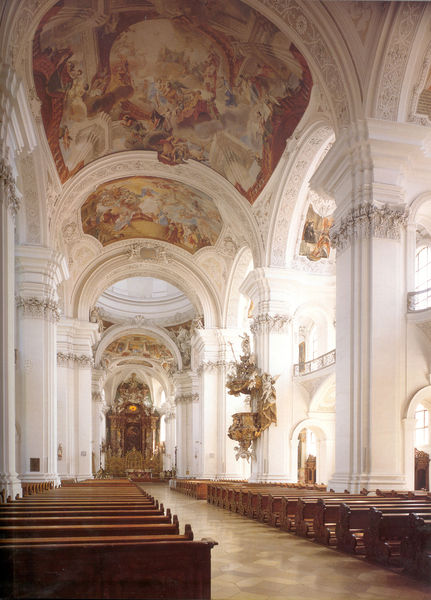
Titel: Benediktiner-Abteikirche (Langhaus)
Künstler: Franz Beer
Standort: Weingarten
Institution: Benediktiner-Abteikirche
Schlagwörter: gemälde, schatten, weiß, gelb, ocker, braun, fenster, hell, holz, licht, marmor, pfeiler, stühle, säulen, rot, beige, malerei, ornament, barock, rahmen, stein, innenraum, brüstung, kirche, sonne, boden, gold, decke, innen, rokoko, rund, engel, skulptur, schiff, bogen, pflaster, fußboden, parkett, bank, empore, pilaster, saal, joche, kuppel, arch, arches, church, column, columns, ornate, red, religious, white, window, gestühl, gilded, gray, interior, painting, seat, yellow, ornamente, lciht, pink, stuck, brown, floor, geländer, plant, wooden, bemalt, galerie, halle, foto, fotografie, photographie, bögen, gang, gewölbe, kloster, balustrade, beten, altar, arkaden, bänke, hochaltar, kapitelle, kapitell, photo, reihen, sims, kirchenschiff, mittelgang, öffnung, gesims, kirchenbänke, mittelschiff, orgel, wood, bündelpfeiler, farbfoto, kanzel, mass, altarraum, kirchenraum, rundbögen, fresken, orange, chor, kapelle, holzbank, heilige, deckengemälde, fresko, heilig, bemalung, steinboden, gilt, aufnahme, bright, mamor, marble, basilika, lisenen, deckenmalerei, tonnengewölbe, renaissance, emporen, cathedral, bankreihen, pews, square, balustarde, ceiling, gurte, aisle, religion, gurtbogen, gurtbögen, holzbänke, fresco, deckenfresko, pillar, asam, tan, mural, photograph, chapel, painted, freken, frsken, tiles, altat, pew, maerei, leihengestühl, rec, benches, inside, pillars, 16th century, alter, ornage, decorated, polished, fresca, aldersbach, red tones